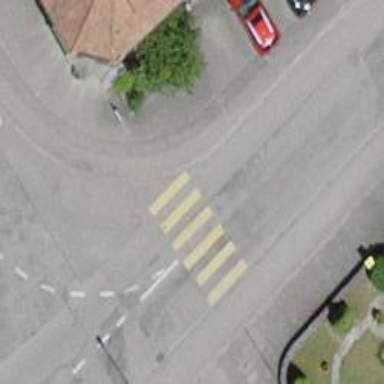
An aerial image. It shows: Uncontrolled zebra crossing with zebra markings.